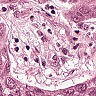
Metastatic tissue present: yes